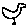
Label: bird